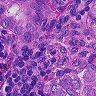
Metastatic tissue present: yes